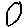
Label: circle